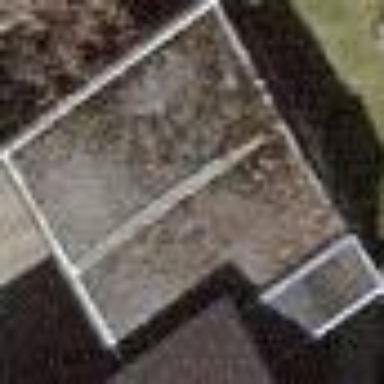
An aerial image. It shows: Flat roofed garages.